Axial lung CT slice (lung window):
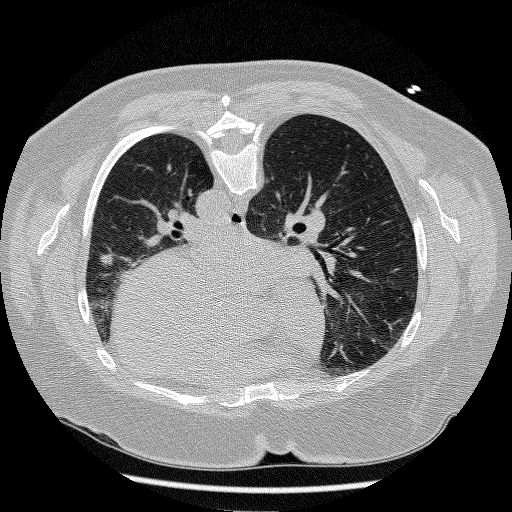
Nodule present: yes
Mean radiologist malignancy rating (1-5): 4